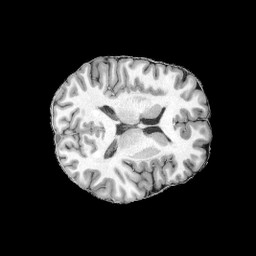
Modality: UNIT1
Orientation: axial